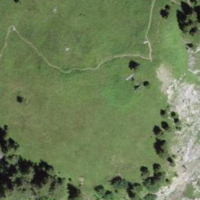
EUNIS habitat code: 23
Species observed at this site:
Galeopsis tetrahit
Turdus viscivorus